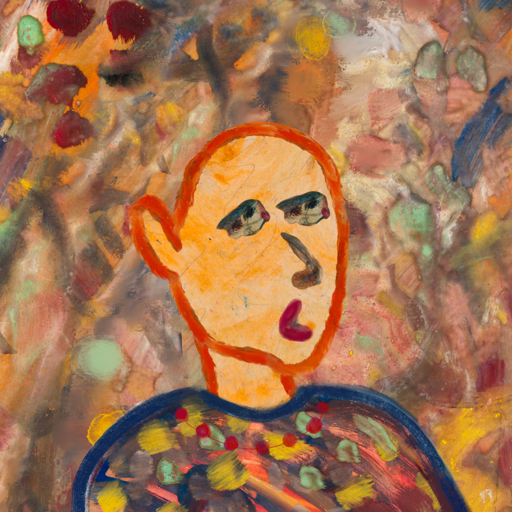
Background: Mother_And_Son_Mother, Head And Neck Side: Experience, Face Side: Pipe, Bust: Mother_And_Son_Mother, Hair Side: Blank, Head Accessory: Blank, Second Necklace: Blank, Necklace: Irani_3, Baby: Blank